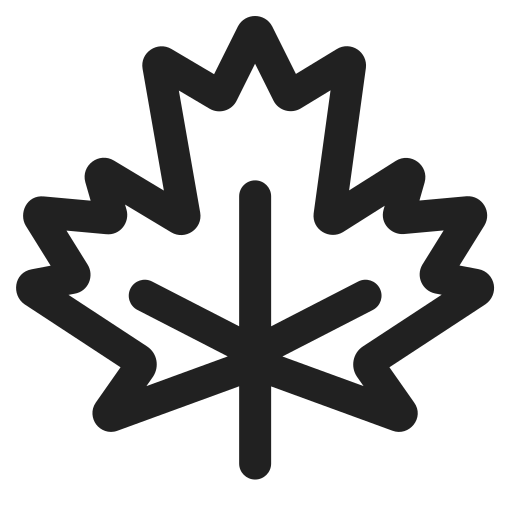
maple leaf high contrast